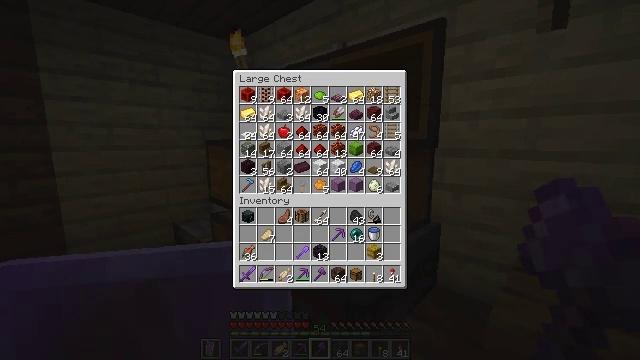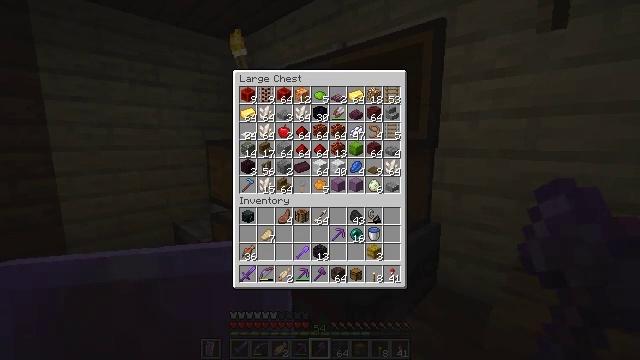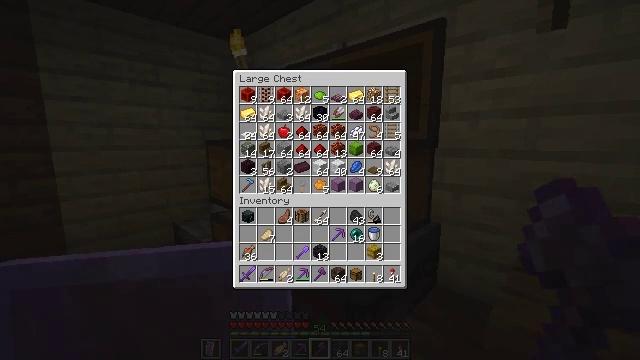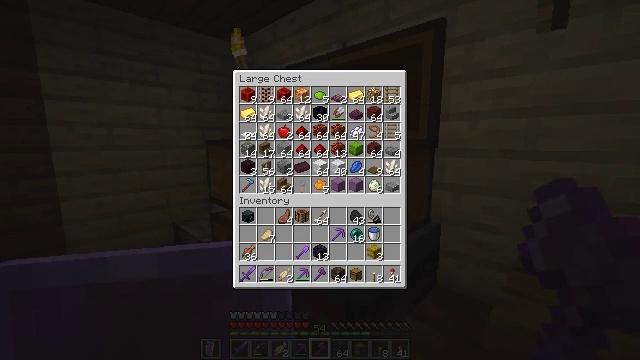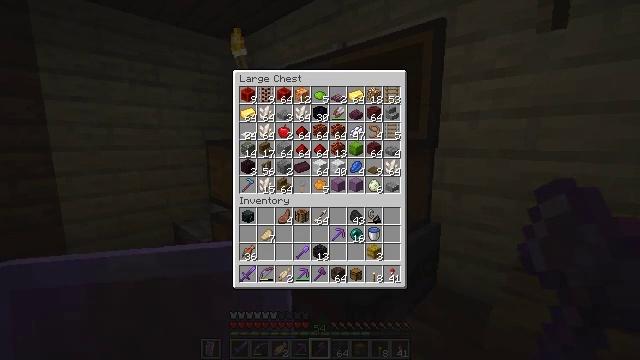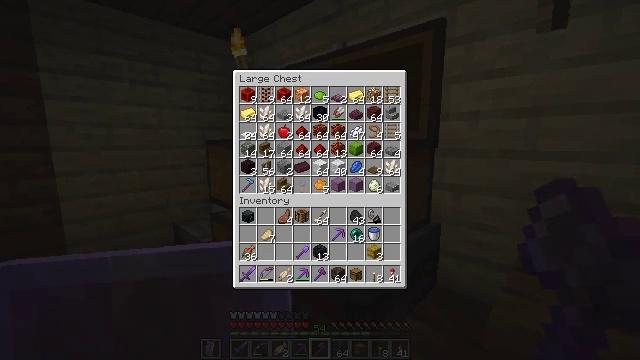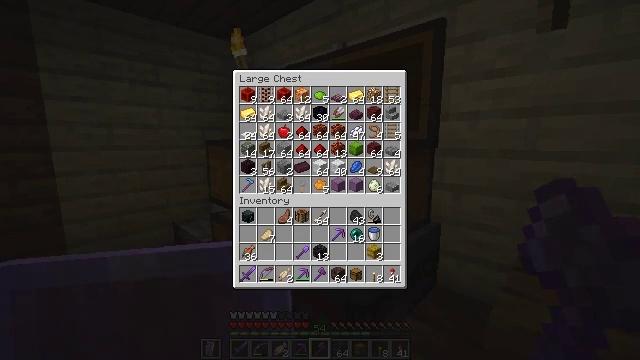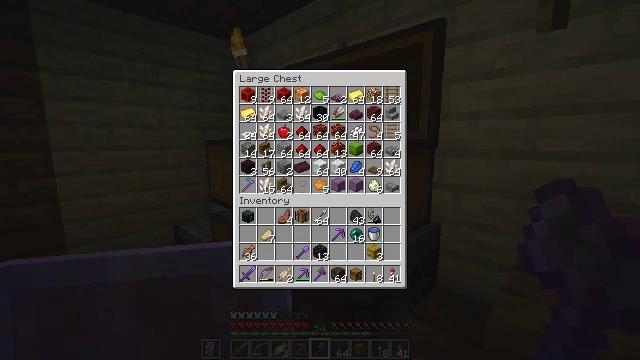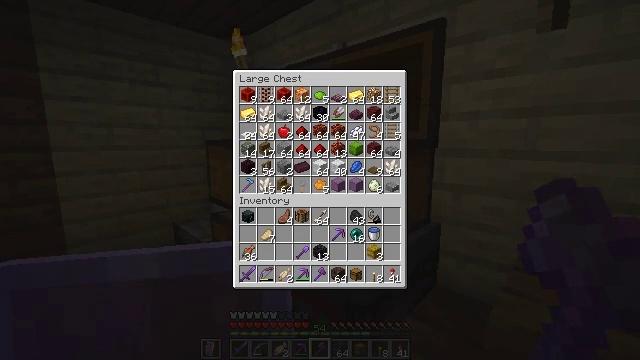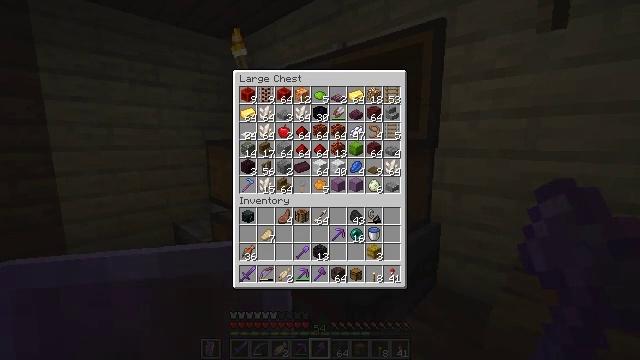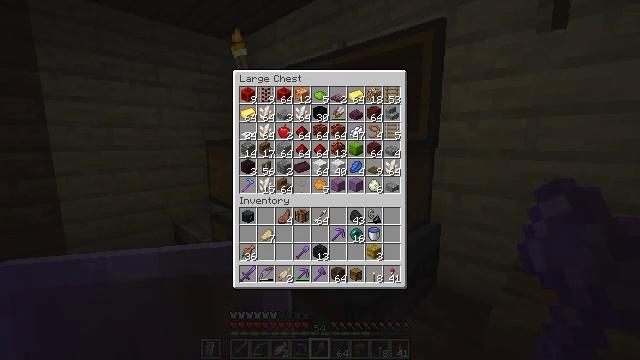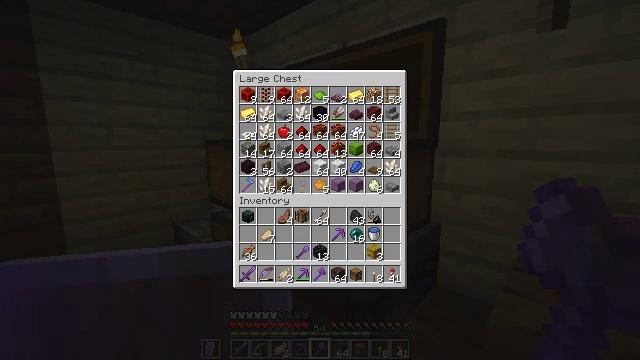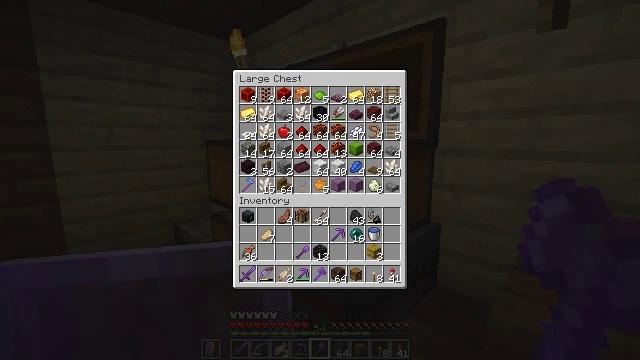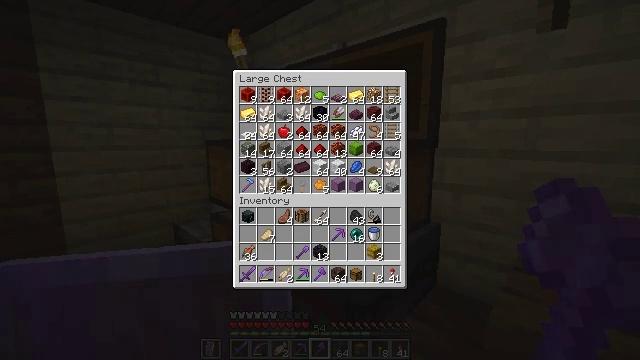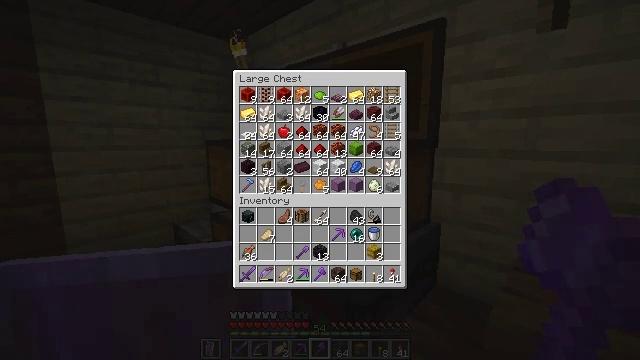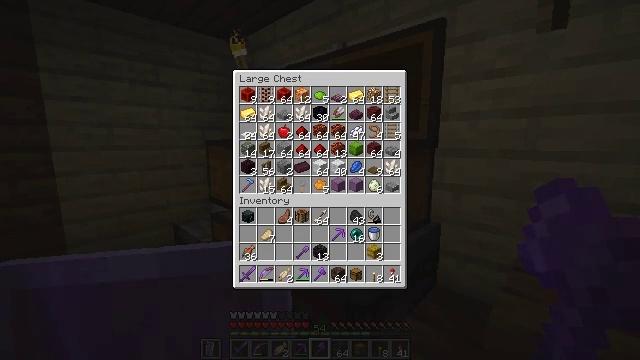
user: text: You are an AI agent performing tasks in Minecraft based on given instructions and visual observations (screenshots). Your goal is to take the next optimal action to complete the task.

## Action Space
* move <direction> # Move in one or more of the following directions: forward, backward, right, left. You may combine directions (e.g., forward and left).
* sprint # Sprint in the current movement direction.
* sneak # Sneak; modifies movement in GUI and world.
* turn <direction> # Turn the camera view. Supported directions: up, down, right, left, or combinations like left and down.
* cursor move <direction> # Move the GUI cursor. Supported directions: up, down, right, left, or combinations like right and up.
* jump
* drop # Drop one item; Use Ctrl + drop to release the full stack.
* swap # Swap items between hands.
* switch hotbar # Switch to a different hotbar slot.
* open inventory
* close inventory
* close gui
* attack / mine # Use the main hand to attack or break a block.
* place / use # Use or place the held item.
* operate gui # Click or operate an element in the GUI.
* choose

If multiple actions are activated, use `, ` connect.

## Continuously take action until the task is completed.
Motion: motion action
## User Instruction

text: Make a shulker box with necessary materials on the crafting table.
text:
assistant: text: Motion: no_op
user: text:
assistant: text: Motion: no_op
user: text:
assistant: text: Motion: no_op
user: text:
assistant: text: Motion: no_op
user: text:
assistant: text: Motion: no_op
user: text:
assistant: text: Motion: no_op
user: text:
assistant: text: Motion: no_op
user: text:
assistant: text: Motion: no_op
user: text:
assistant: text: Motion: no_op
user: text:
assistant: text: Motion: no_op
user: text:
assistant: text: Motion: no_op
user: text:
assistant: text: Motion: no_op
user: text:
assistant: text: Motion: no_op
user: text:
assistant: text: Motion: no_op
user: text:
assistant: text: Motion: no_op
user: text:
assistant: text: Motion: no_op
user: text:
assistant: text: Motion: no_op
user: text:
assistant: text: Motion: no_op
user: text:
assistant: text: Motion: no_op
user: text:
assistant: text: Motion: no_op
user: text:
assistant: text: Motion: no_op
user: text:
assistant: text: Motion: no_op
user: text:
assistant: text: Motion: no_op
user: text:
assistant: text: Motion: no_op
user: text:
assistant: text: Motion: no_op
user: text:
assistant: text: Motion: no_op
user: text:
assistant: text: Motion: no_op
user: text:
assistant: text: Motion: no_op
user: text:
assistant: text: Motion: no_op
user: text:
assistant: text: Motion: no_op